Question: I will try to keep this one short. Any help is welcome and appreciated!
I have 2 classes that have a many-to-many relationship and their composite key class. When I'm creating a new "appointment" I want to pick "dental procedures" that are in the system.
All works fine until I reach the AppointmentRepository where I try to save the newly created appointment. The error is as stated.
I tried to add the
'''
[DatabaseGeneratedAttribute(DatabaseGeneratedOption.Identity)]
'''
or
'''
[DatabaseGeneratedAttribute(DatabaseGeneratedOption.None)]
'''
annotations above the 'DentalProcedureId' property in the 'DentalProcedure' class, but nothing works. Saved the changes and dropped tables, deleted all of the migrations etc.
DentalProcedure class:
'''
public class DentalProcedure
{
[Key]
[DatabaseGenerated(DatabaseGeneratedOption.Identity)]
public int DentalProcedureId { get; set; }
[Required(ErrorMessage = "The name of the procedure must be specified")]
public string ProcedureName { get; set; }
[Required(ErrorMessage = "The price of the procedure must be specified")]
public decimal ProcedurePrice { get; set; }
public bool isEnabled { get; set; }
public List<CustomerProcedure> CustomerProcedures { get; set; }
public List<AppointmentProcedure> AppointmentProcedures { get; set; }
}
'''
Appointment class:
'''
public class Appointment
{
[Key]
public int AppointmentId { get; set; }
[Required]
public DateTime AppointmentStart { get; set; }
[Required]
public DateTime AppointmentEnd { get; set; }
[Required]
public string Title { get; set; }
public string ProcedureDescription { get; set; }
public int CustomerId { get; set; }
public Customer Customer { get; set; }
public int WorkDaysId { get; set; }
public WorkDays WorkDays { get; set; }
public List<AppointmentProcedure> AppointmentProcedures { get; set; }
}
'''
AppointmentProcedure class:
'''
public class AppointmentProcedure
{
public int AppointmentId { get; set; }
public Appointment Appointment { get; set; }
public int DentalProcedureId { get; set; }
public DentalProcedure DentalProcedure { get; set; }
public bool ProcedureAppointmentCanceled { get; set; }
}
'''
Home controller:
'''
Appointment appointment = new Appointment
{
AppointmentStart = model.AppointmentStart,
AppointmentEnd = model.AppointmentEnd,
Title = model.Title,
ProcedureDescription = model.ProcedureDescription,
CustomerId = Id,
WorkDaysId = workkWeek.WorkDaysId,
};
foreach (var proc in model.DentalProcedures)
{
if (proc.isEnabled)
{
appointment.AppointmentProcedures = new List<AppointmentProcedure>
{
new AppointmentProcedure
{
Appointment = appointment,
DentalProcedure = proc,
ProcedureAppointmentCanceled = false
}
};
}
}
_appointment.CreateAppointment(appointment);
'''
And the error :

Thanks once more in advance.
PS: I'm still learning so if I forgot to mention something, I apologize in advance!
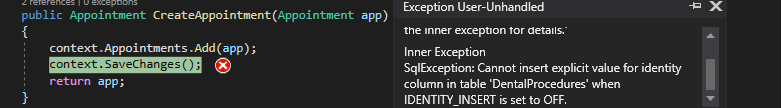
Answer: Entity Framework needs to track the object in the database so you need to either attach or (what I usually prefer to do) load it from the database. Here's the changed code:
'''
foreach (var proc in model.DentalProcedures)
{
if (proc.isEnabled)
{
//assuming the DBSet is called Procedures
var dbProc = await db.Procedures.FirstOrDefaultAsync(p => p.DentalProcedureId == id));
appointment.AppointmentProcedures = new List<AppointmentProcedure>
{
new AppointmentProcedure
{
Appointment = appointment,
DentalProcedure = dbProc, //now set the loaded entity
ProcedureAppointmentCanceled = false
}
};
}
}
'''